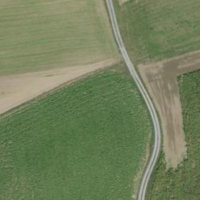
EUNIS habitat code: 52
Species observed at this site:
Colias hyale